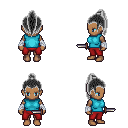
a pixel art fantasy rpg character, female body template, human, dark skin, teal sleeveless shirt, red pants, gray long topknot hairstyle, white cloth bandages, dagger, four views (front, back, left, right), 2x2 character sprite sheet, small pixel art, hard edges, no anti-aliasing